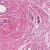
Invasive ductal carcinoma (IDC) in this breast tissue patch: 0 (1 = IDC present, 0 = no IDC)